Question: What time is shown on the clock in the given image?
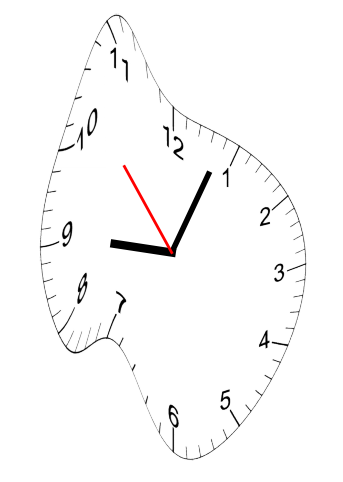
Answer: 09:03:53